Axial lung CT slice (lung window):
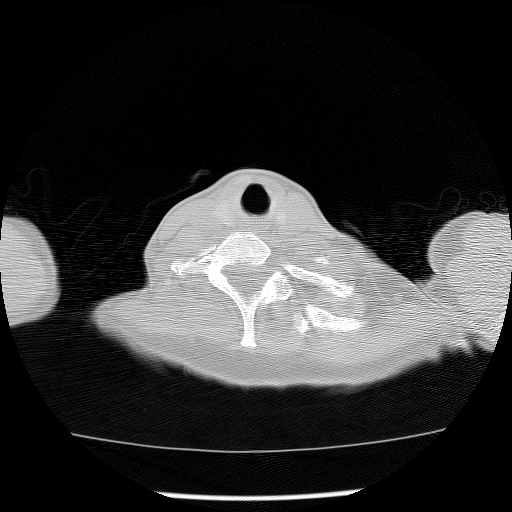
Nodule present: no